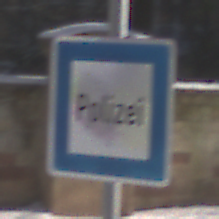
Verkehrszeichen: Polizei
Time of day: MorningAfternoon
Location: Outdoor (Special)
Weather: Clear
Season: Winter
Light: Natural